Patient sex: M
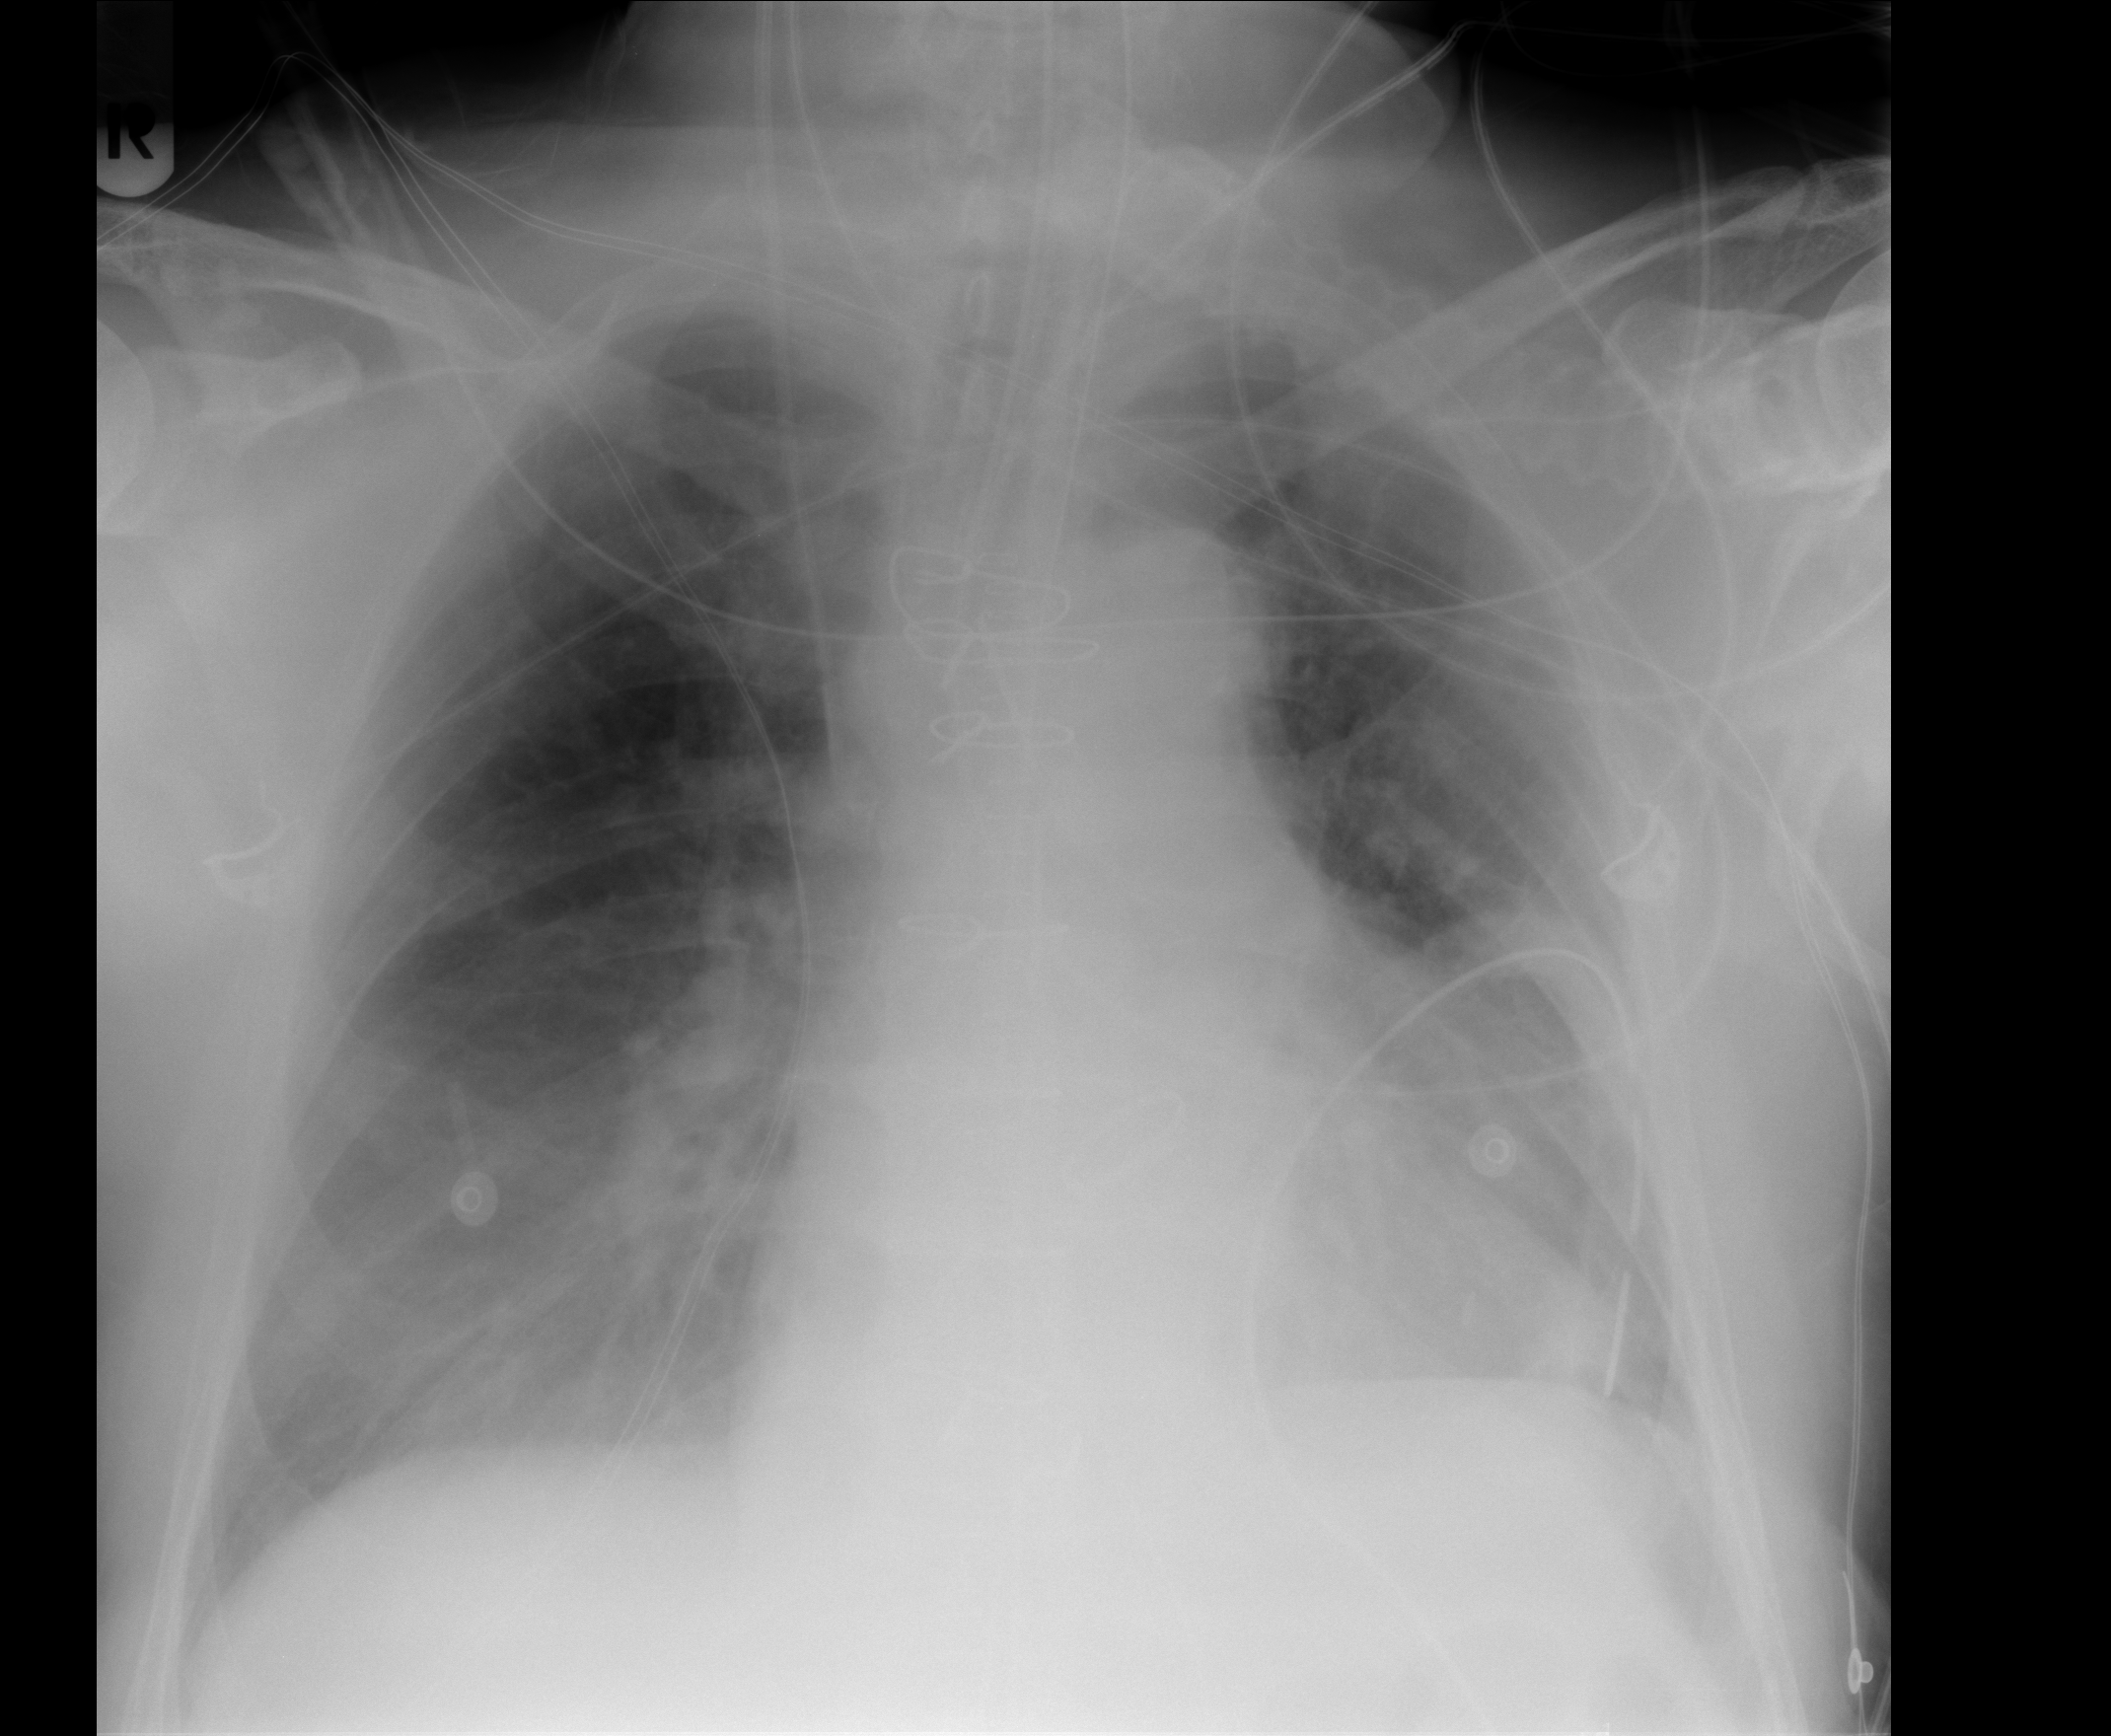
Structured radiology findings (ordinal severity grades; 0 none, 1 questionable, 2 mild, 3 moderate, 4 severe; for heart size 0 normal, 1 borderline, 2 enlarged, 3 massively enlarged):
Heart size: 2
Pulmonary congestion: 2
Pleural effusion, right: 0
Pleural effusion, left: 2
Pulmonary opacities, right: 0
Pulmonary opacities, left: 2
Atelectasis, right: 2
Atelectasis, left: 3